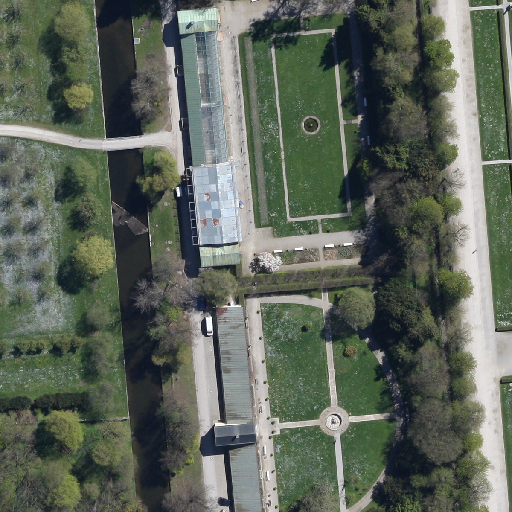
Referring expression: building with a parking lot